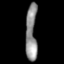
Tissue: lung
Cell type: T cells
Senescence score: 0.1867
Nuclear area (px): 620
Mean DAPI intensity: 142.655